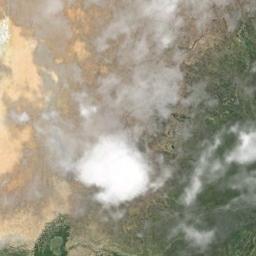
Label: cloud